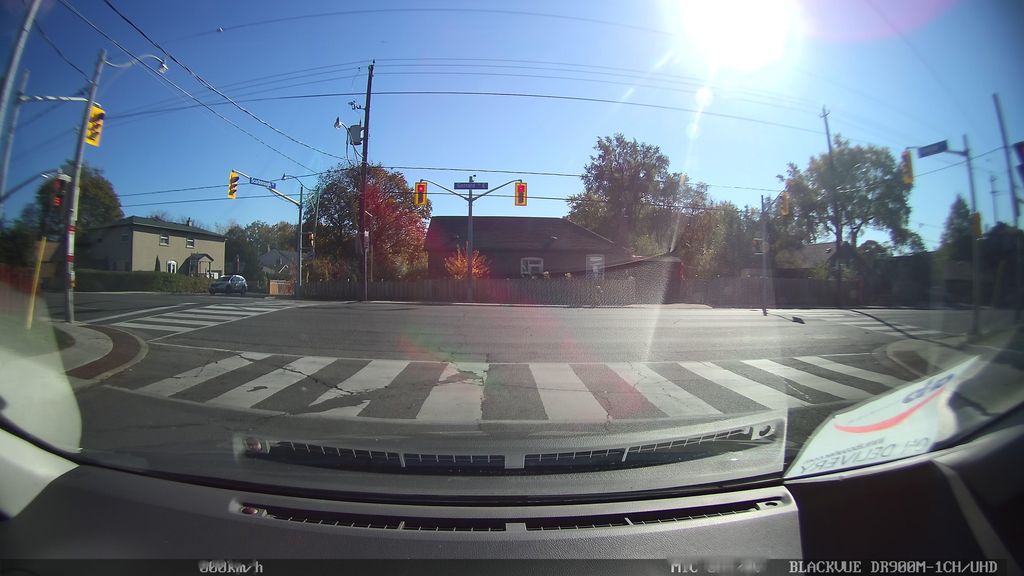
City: toronto